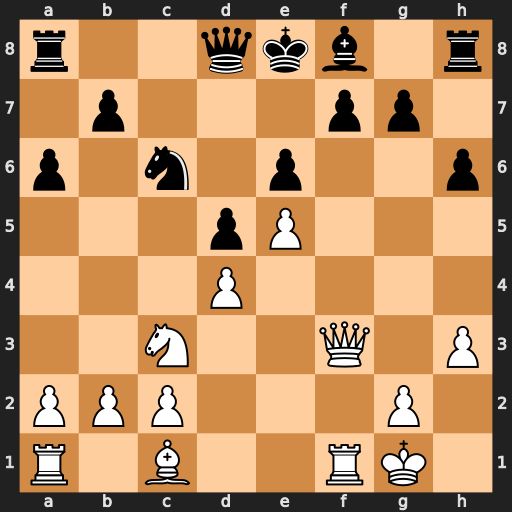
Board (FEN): r2qkb1r/1p3pp1/p1n1p2p/3pP3/3P4/2N2Q1P/PPP3P1/R1B2RK1
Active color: w
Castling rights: kq
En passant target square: -
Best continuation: Qxf7#